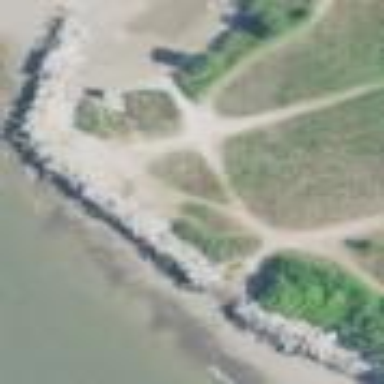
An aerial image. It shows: Breakwater structure.